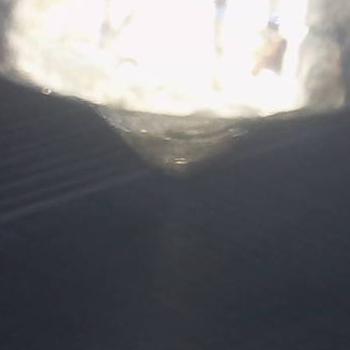
Flow rate: 74%